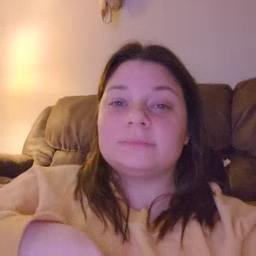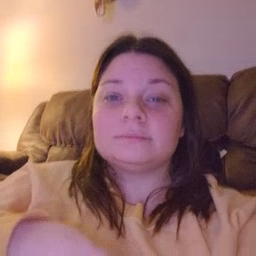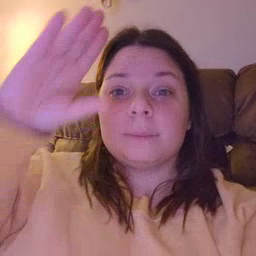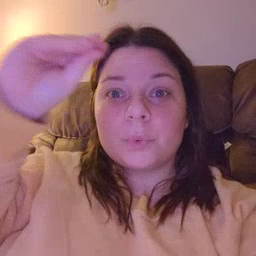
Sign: boy